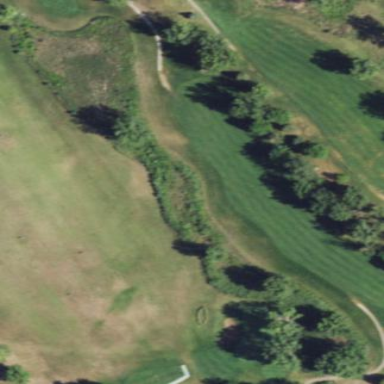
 specifically marsh. The wetland includes golf lateral water hazard."